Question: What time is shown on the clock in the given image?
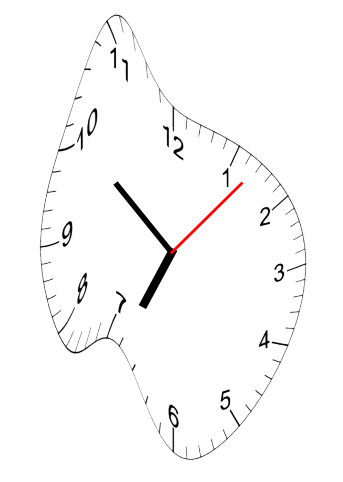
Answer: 06:51:07